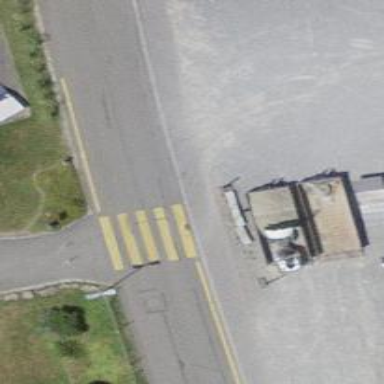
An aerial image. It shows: Uncontrolled zebra crossing.